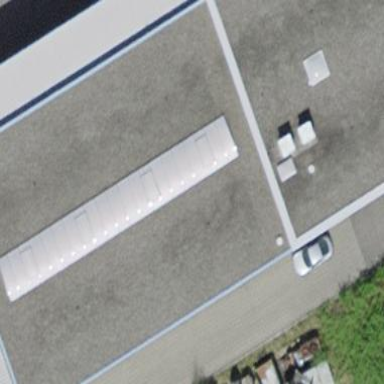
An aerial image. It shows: Industrial building.